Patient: sex M, age 60
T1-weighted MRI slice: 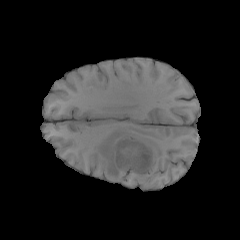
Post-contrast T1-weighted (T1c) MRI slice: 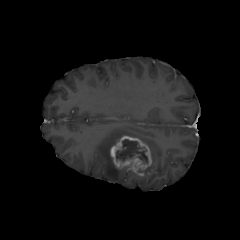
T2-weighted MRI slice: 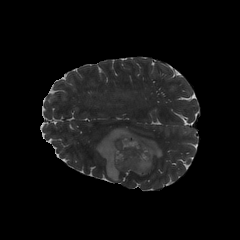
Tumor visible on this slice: yes
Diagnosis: Glioblastoma, IDH-wildtype
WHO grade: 4